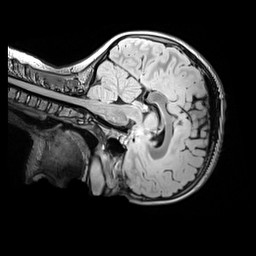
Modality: FLAIR
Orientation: sagittal
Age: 11
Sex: female
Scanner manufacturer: siemens
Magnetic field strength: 3 T
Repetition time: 5 s
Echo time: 0.388 s